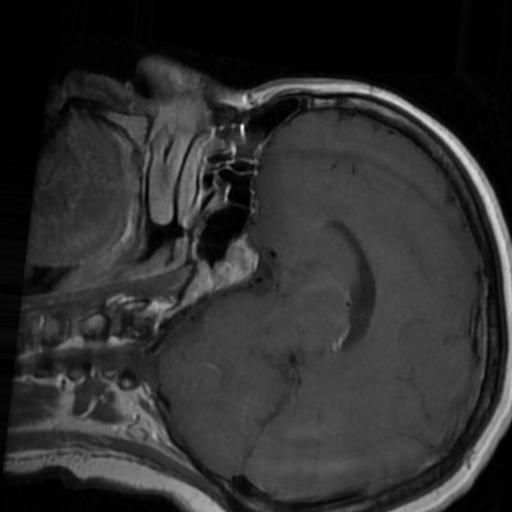
Label: brain_tumor